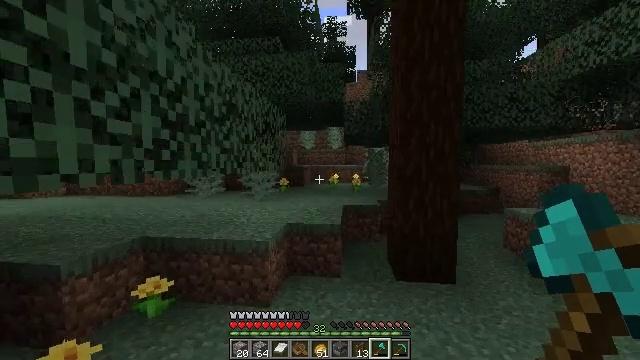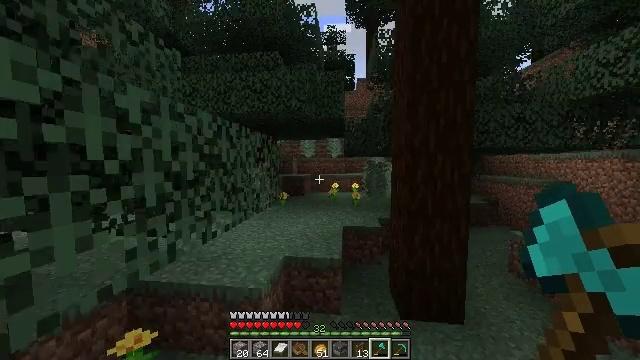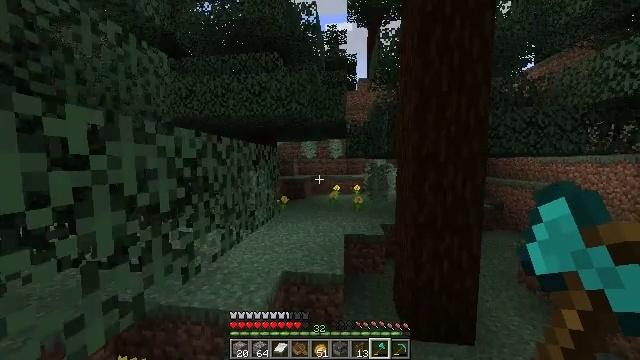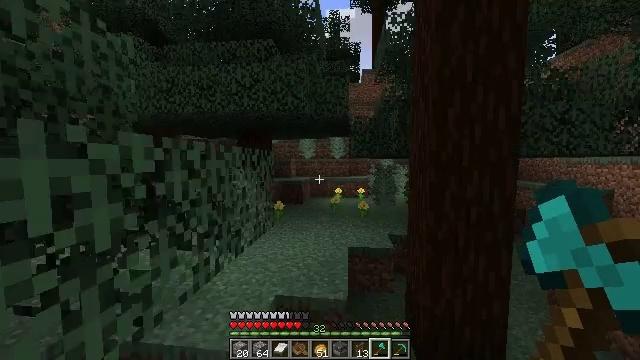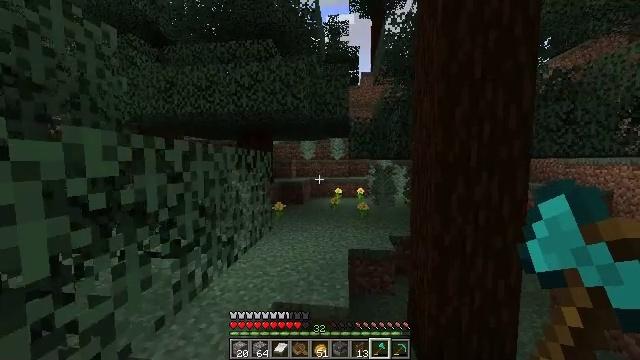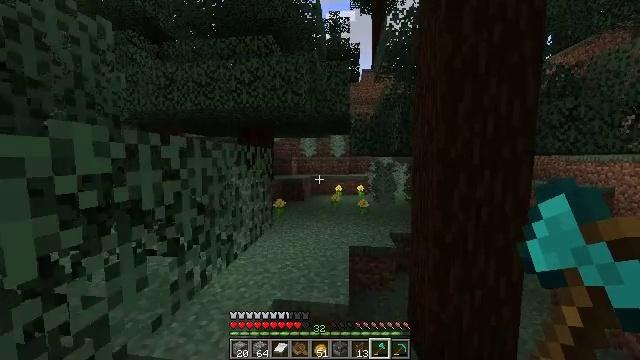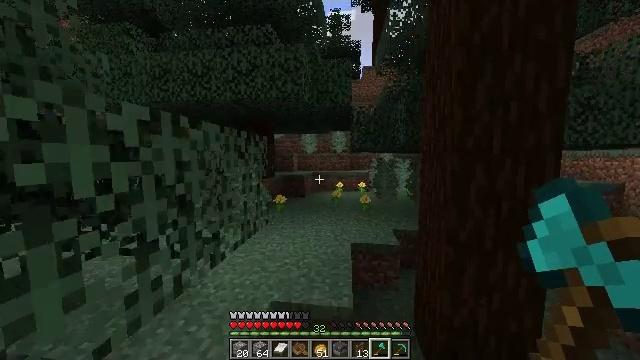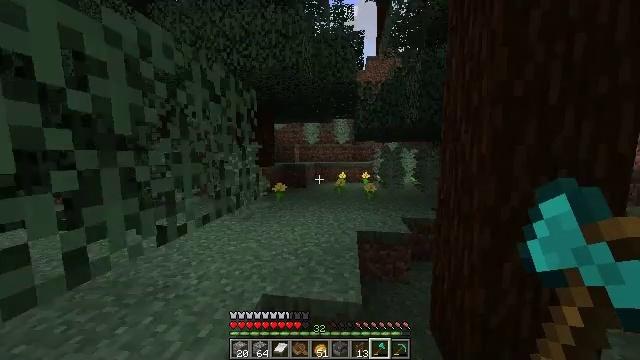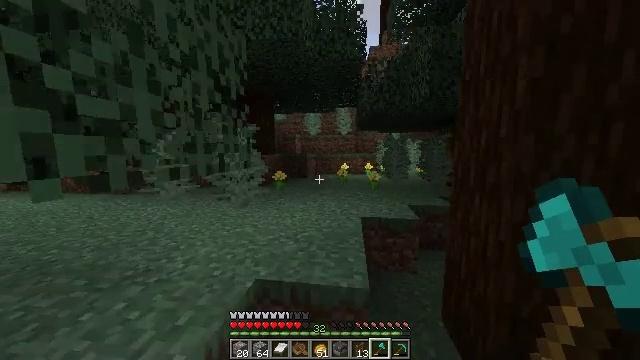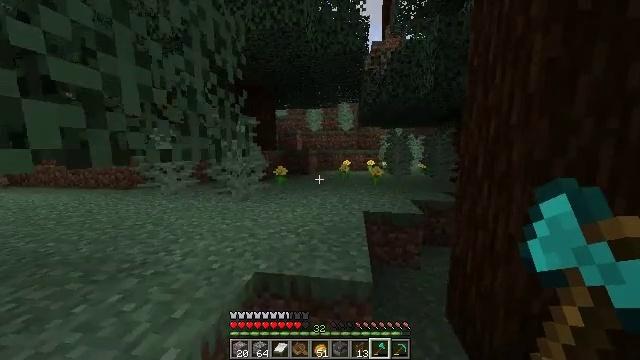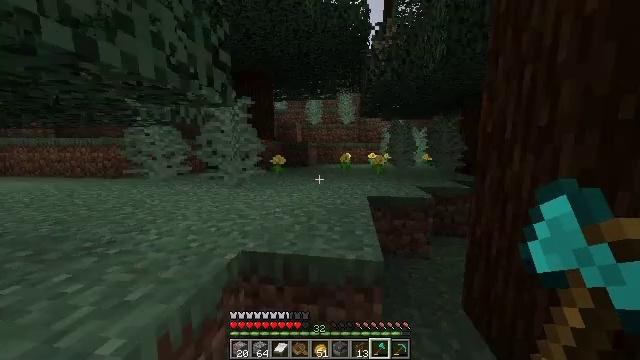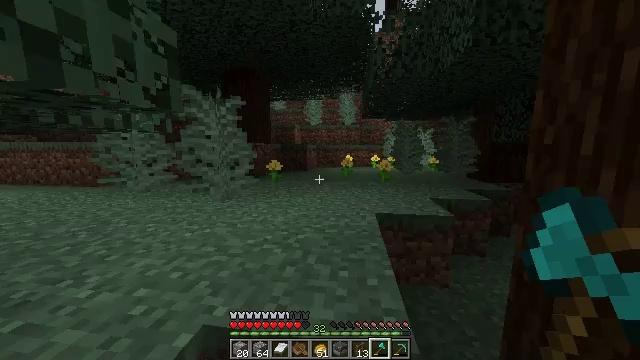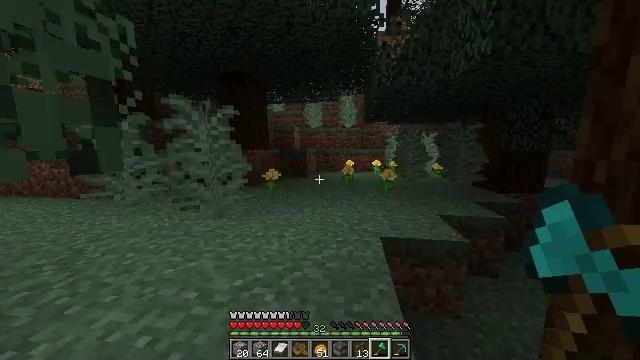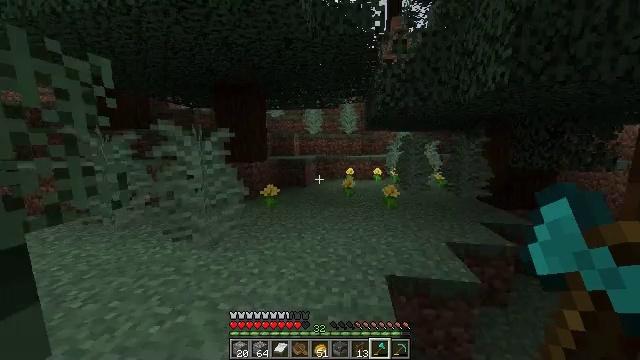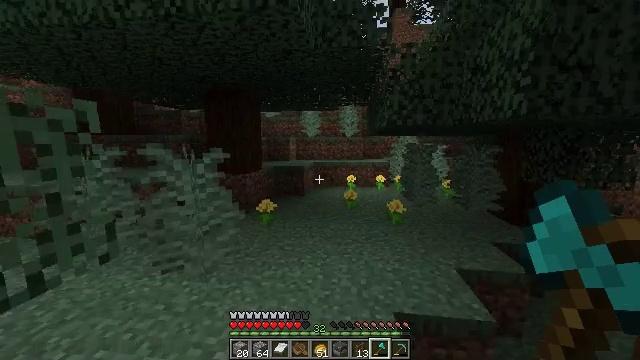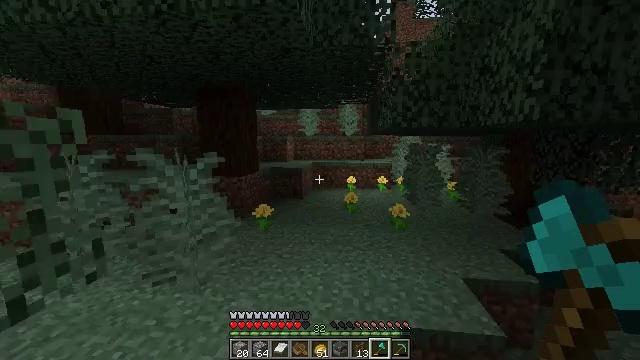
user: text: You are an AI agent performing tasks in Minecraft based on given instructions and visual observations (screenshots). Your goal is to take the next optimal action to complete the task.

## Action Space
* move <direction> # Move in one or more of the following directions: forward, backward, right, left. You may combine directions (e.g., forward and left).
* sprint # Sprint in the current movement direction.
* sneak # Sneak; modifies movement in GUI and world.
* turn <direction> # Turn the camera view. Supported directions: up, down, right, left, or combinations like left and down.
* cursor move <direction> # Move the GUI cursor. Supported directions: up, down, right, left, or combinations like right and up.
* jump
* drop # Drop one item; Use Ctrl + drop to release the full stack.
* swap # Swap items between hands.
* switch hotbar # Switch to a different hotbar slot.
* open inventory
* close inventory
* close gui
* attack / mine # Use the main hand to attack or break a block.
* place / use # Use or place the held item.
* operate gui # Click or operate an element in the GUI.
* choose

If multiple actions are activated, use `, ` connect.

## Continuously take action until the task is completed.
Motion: motion action
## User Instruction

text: Drop a spruce boat.
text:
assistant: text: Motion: move forward, sprint, jump
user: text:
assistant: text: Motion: move forward, sprint, jump
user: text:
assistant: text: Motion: move forward, sprint, jump
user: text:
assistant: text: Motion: move forward, jump
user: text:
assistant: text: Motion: move forward, jump
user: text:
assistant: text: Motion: move forward, jump
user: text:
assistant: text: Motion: move forward, jump
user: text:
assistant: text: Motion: move forward, jump
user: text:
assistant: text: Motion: move forward, jump
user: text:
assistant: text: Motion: move forward, sprint, jump
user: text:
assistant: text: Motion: move forward, sprint, jump
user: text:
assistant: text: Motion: move forward, sprint, jump
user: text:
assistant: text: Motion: move forward, sprint, jump
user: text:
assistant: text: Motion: move forward, jump
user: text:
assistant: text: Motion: move forward, jump
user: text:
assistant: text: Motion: move forward, turn right, jump
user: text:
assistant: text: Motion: move forward, turn right, jump
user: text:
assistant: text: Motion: move forward, jump
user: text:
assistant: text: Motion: move forward, jump
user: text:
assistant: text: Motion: move forward, jump
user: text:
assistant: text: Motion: move forward
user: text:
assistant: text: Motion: move forward, sprint
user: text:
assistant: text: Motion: move forward, sprint
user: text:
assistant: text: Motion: move forward, sprint
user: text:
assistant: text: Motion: move forward, sprint
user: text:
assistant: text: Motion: move forward
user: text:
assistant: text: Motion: move forward
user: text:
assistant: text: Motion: move forward
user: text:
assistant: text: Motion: move forward
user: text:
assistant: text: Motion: move forward